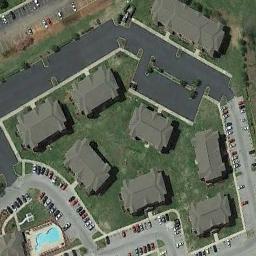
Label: medium_residential